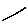
Label: line